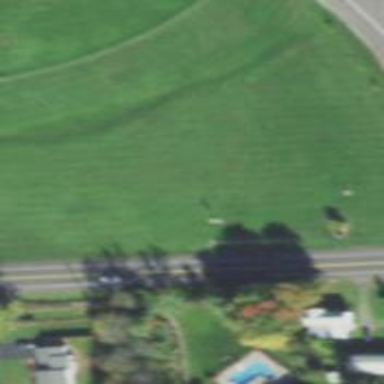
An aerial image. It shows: Disc golf tee.